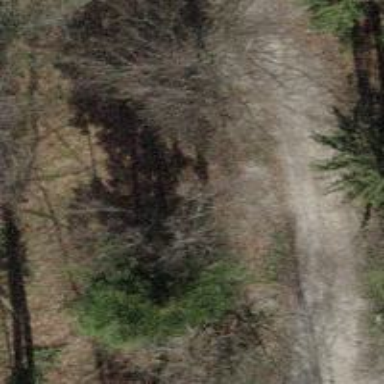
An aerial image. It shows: Dirt track with grade 3 quality.